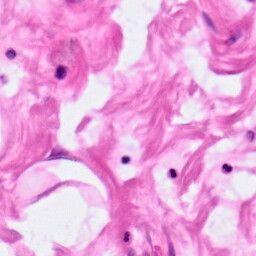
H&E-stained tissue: Pancreatic